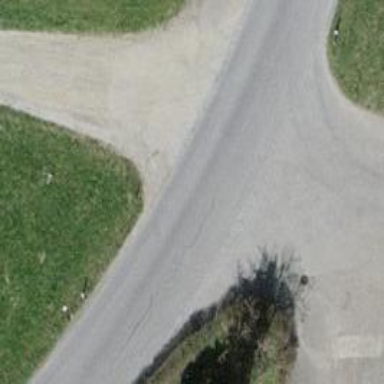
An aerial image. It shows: Tertiary road.